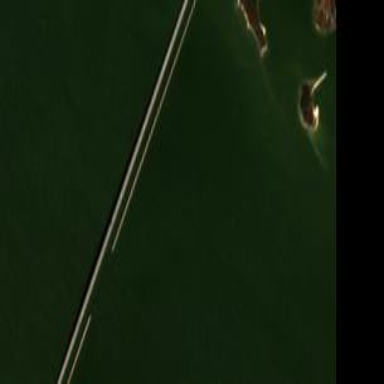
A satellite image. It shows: Man-made bridge.